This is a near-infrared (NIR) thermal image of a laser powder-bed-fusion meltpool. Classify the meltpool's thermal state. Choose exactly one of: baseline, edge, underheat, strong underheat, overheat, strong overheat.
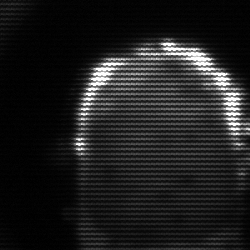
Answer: baseline